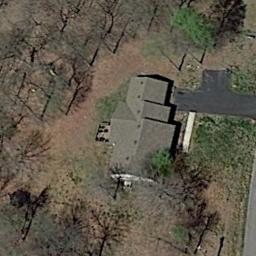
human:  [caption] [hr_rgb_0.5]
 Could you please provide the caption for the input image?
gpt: In a sparse residential area there is a house and a road surrounded by grass .

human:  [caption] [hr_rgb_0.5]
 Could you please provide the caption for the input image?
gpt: Here is a gorgeous home with a trail behind and a row of trees in front .

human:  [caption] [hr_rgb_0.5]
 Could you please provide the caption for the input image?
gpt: There is a vacant lot next to the sparse residential .

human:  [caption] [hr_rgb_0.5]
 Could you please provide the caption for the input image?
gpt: The sparse residential is on the bare land next to some trees and a road .

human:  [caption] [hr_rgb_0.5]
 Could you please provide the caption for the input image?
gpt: A sparse residential area with some withered trees and a gray building .